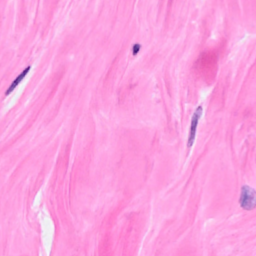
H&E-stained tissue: Breast